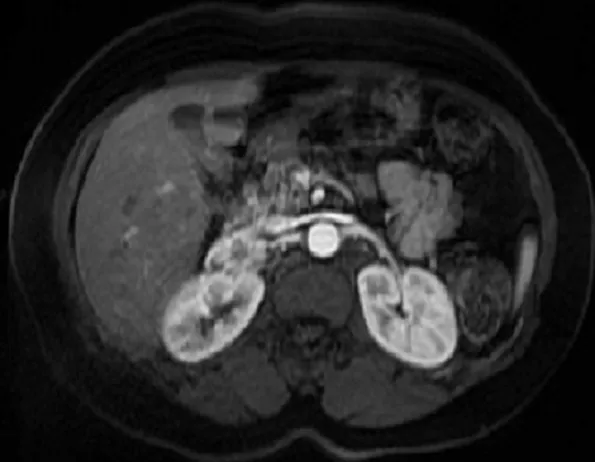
Magnetic resonance imaging identified a left suprarenal mass.
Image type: radiology (mri)